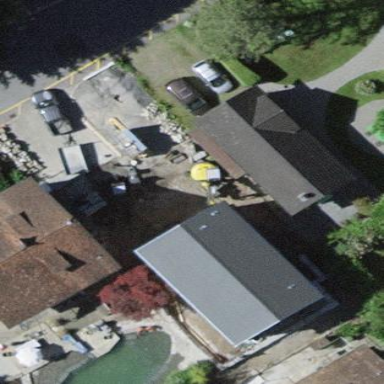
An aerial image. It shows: Group of garages.